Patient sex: M
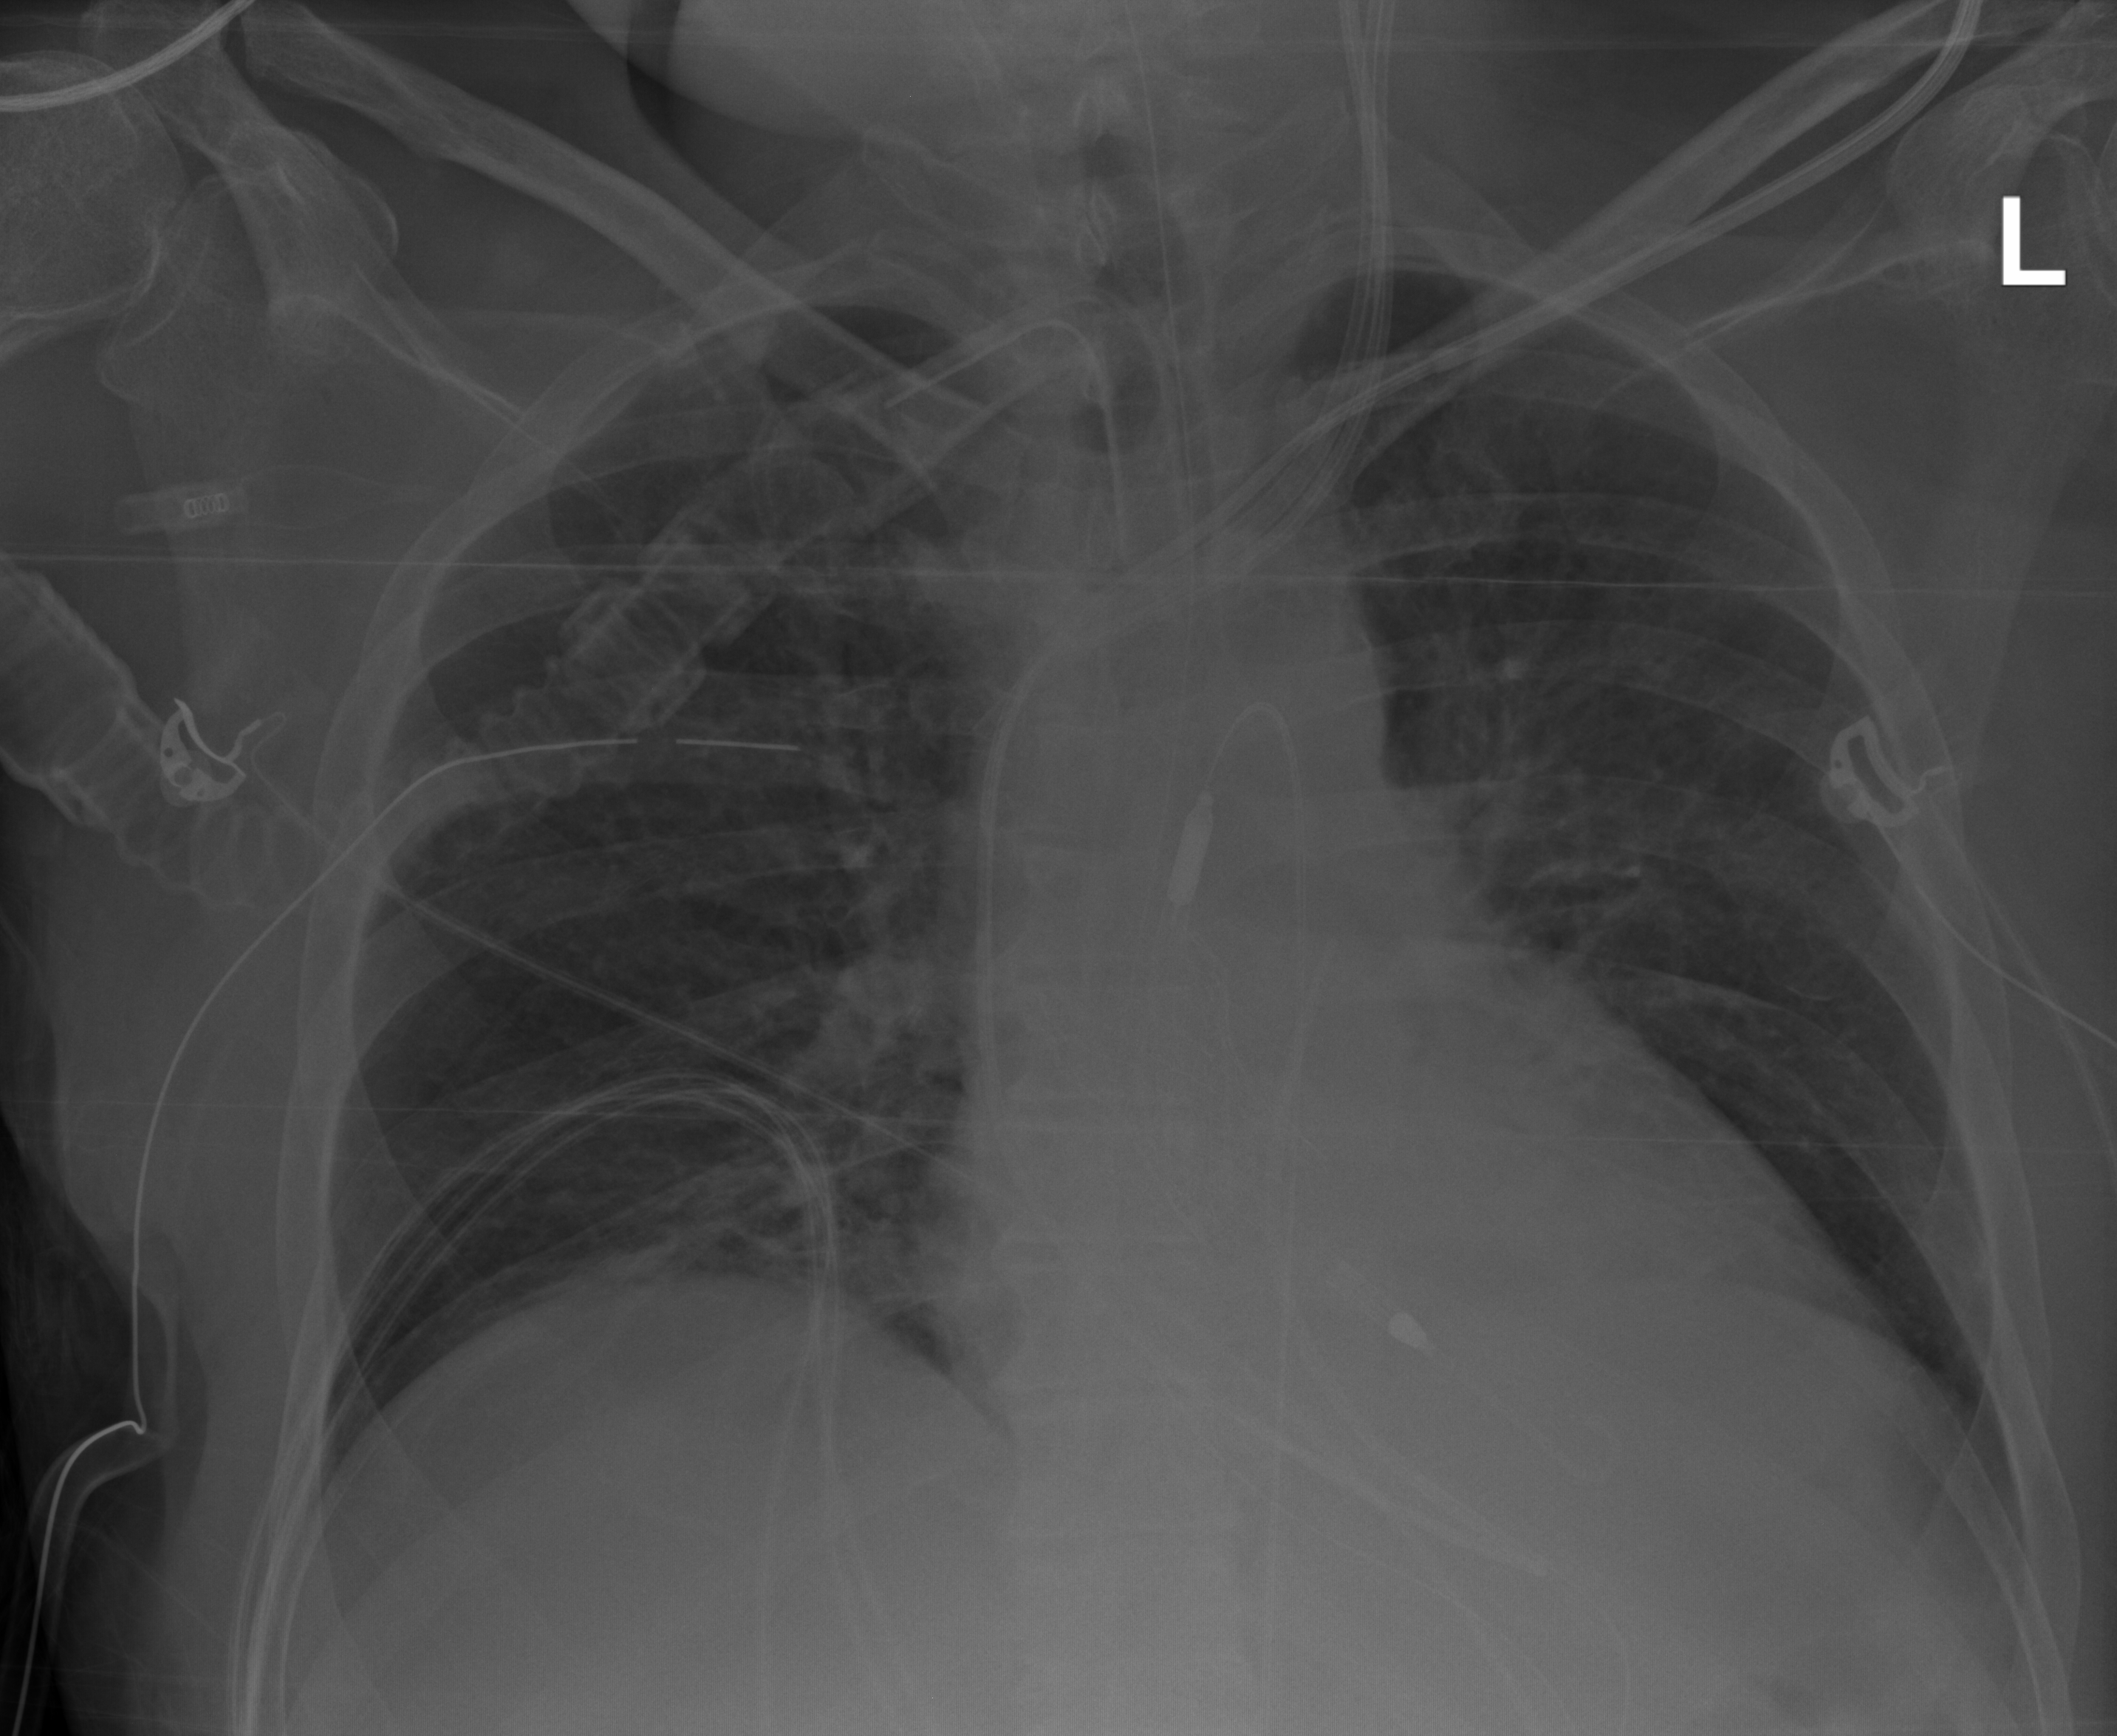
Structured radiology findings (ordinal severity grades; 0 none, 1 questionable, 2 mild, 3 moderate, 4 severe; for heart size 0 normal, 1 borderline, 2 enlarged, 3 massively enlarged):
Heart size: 2
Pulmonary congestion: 1
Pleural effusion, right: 0
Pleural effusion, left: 0
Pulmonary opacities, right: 1
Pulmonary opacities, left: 1
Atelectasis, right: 2
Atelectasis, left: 0